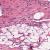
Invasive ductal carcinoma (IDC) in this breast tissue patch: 0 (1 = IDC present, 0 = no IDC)